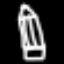
Label: pencil